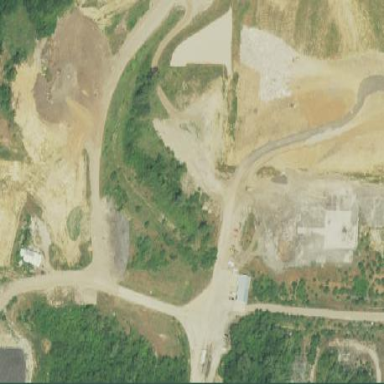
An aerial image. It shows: Landfill area.